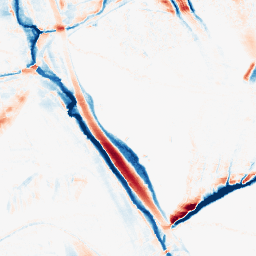
Category: morphological
Decomposition family: morphological_ellipse
Decomposition parameters: operation: average
width: 10
height: 30
Upsampling method: bicubic_16x
Upsampling parameters: scale: 16
Upsampling scale: 16